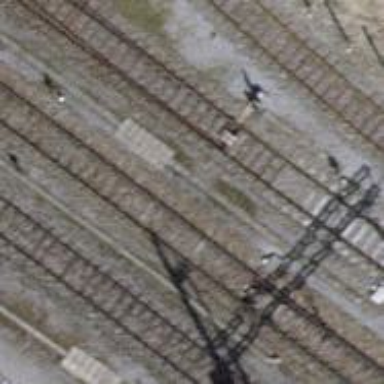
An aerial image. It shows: Siding railway track with electrified contact line.